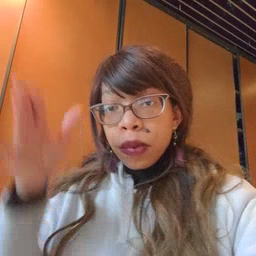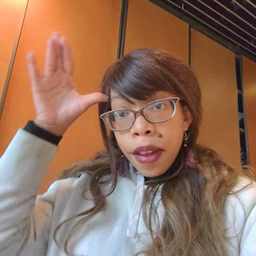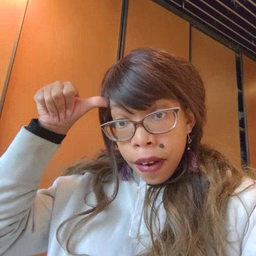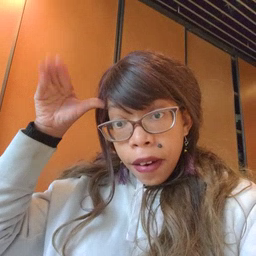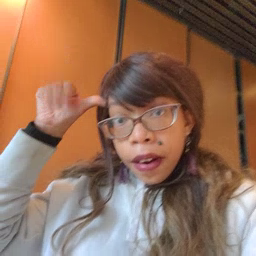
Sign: donkey